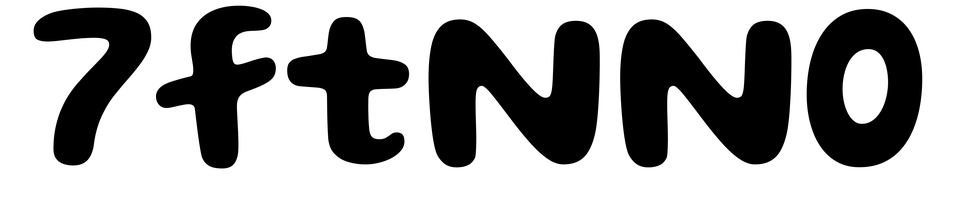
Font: Gluten_SemiBold